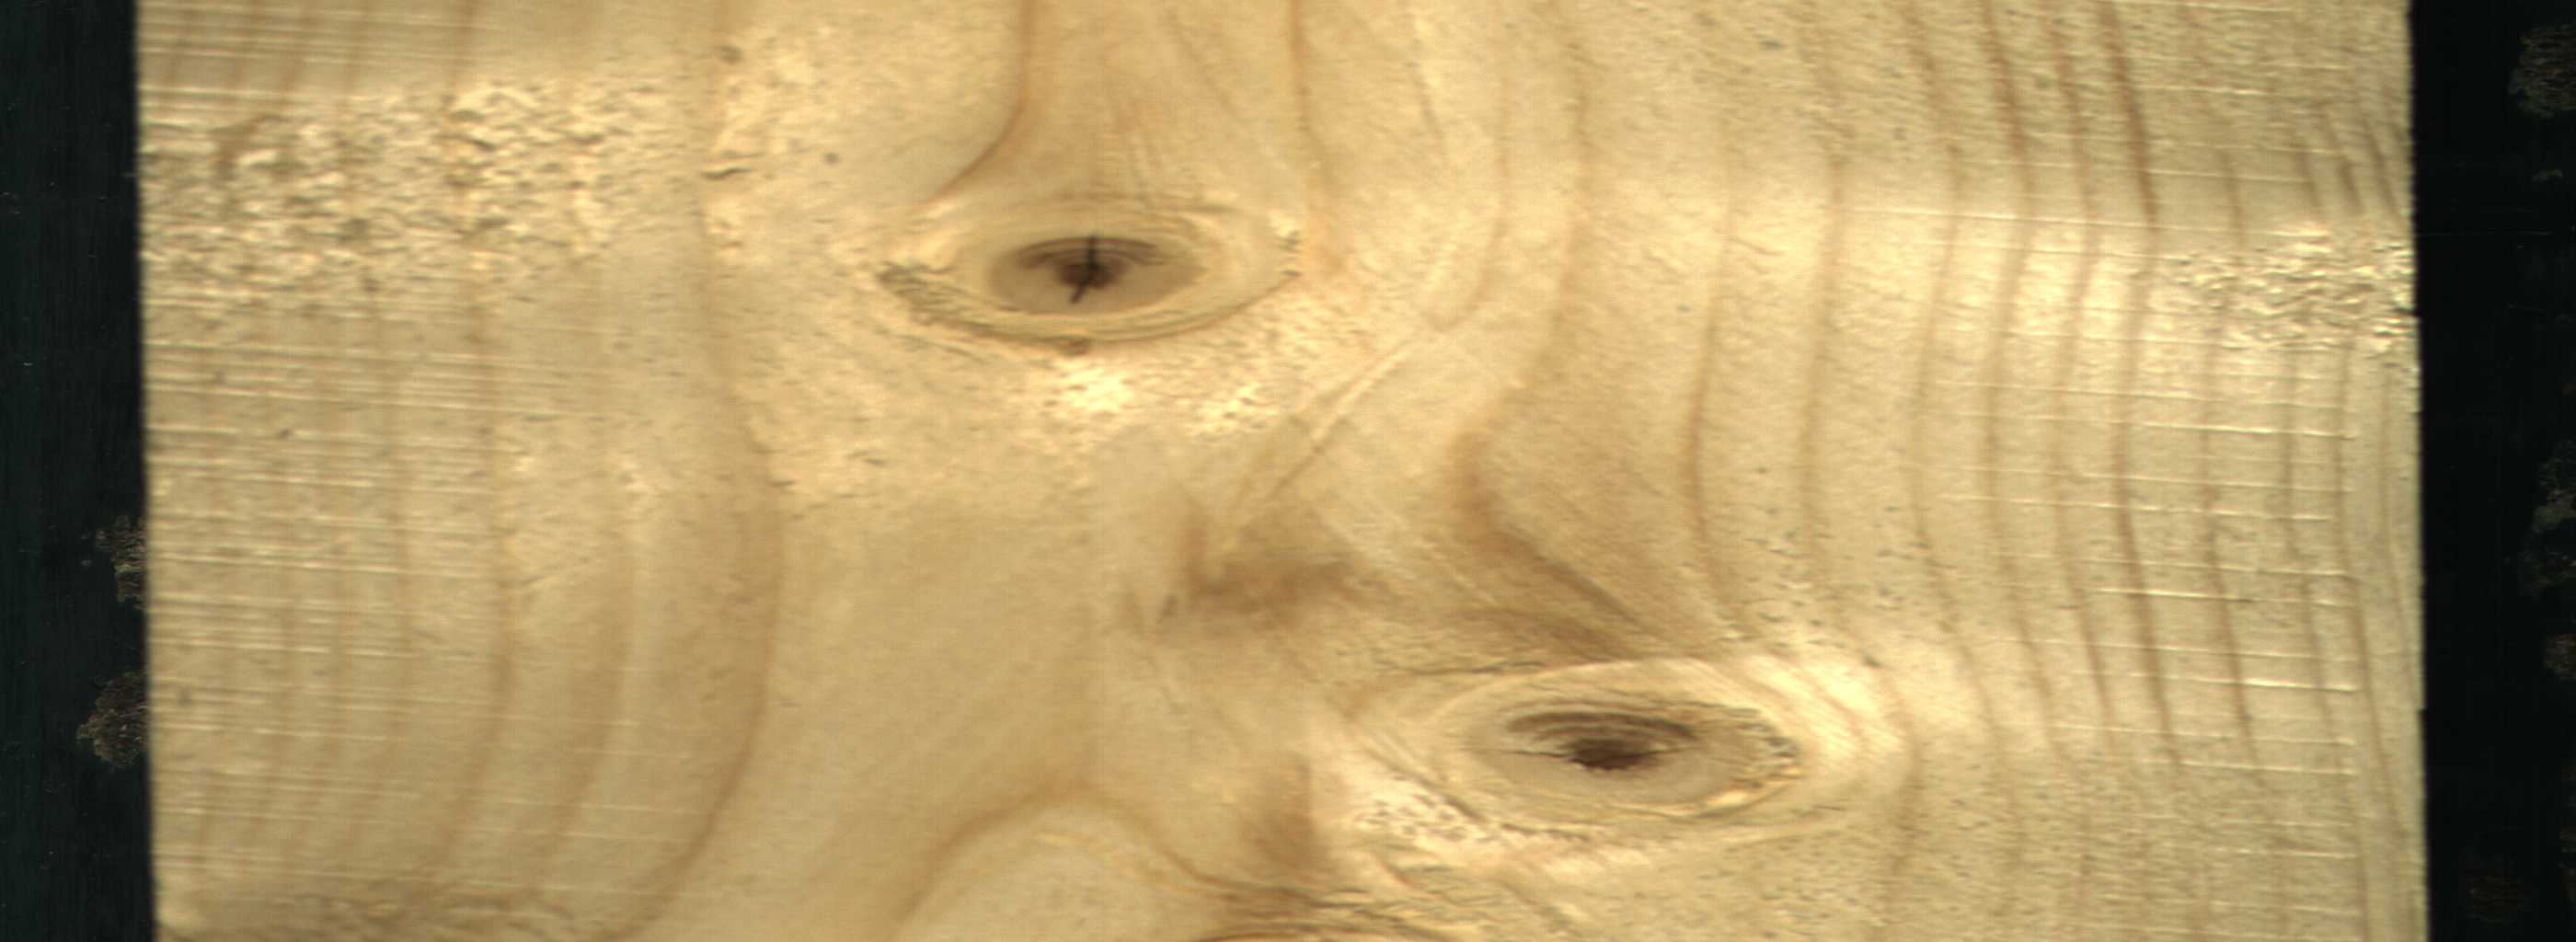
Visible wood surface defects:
knot_with_crack
knot_with_crack